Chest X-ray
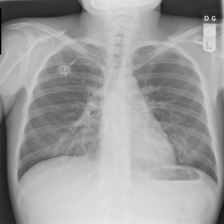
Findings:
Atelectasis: negative
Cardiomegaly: negative
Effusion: negative
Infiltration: negative
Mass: negative
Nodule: negative
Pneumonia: negative
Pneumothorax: negative
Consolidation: negative
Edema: negative
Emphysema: negative
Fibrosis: negative
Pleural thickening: negative
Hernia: negative